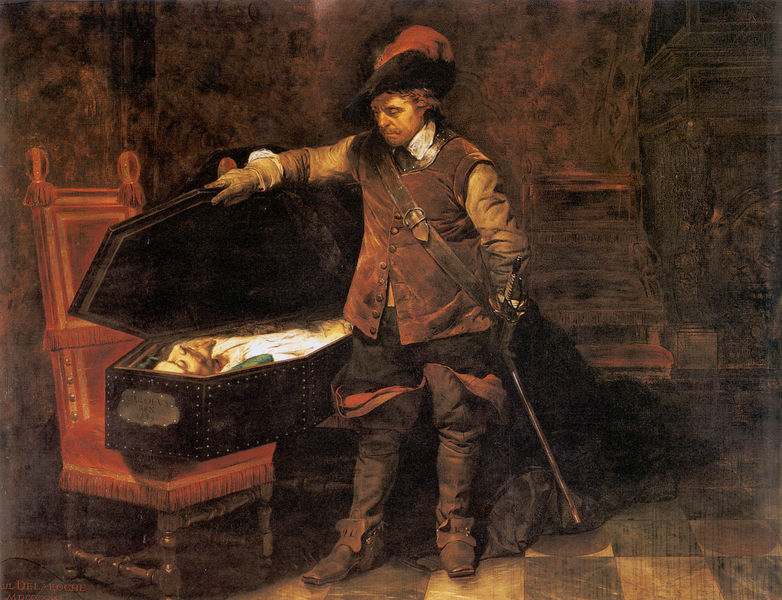
Titel: Cromwell et Charles Ier, Cromwell und Charles I.
Künstler: Paul Delaroche
Standort: Nîmes
Institution: Musée d'Art et d'Histoire
Schlagwörter: dunkel, feder, gemälde, hand, kopf, mann, rubens, schatten, umhang, weiß, gelb, grün, menschen, mädchen, ocker, sand, abend, braun, dunkelbraun, frankreich, frau, grau, handschuh, handschuhe, hell, holz, hut, licht, männer, nase, orange, raum, schwarz, stuhl, stühle, szene, säule, zimmer, blick, gebäude, gürtel, haus, rot, beige, leute, mode, muster, schachbrett, schachbrettmuster, bart, gesichter, hemd, hose, jacke, mütze, wand, arm, augen, band, barock, gesicht, kragen, leiche, mensch, mord, rembrandt, stehen, stein, tod, tot, toter, trauer, holland, innenraum, möbel, niederlande, schauen, wache, einsamkeit, erde, einsam, boden, fransen, gewand, interieur, sessel, decke, innen, kind, paar, personen, vater, person, renaissance, genre, reiter, federhut, fell, schärpe, liebe, ecke, parkett, hellbraun, mauer, monochrom, weis, saal, krieg, thron, polster, riemen, atelier, kammer, knöpfe, weste, wände, fussboden, schnalle, pärchen, schild, truhe, deckel, gefäß, abschied, fliesen, schwert, säbel, uniform, soldat, tote, waffe, kiste, degen, stiefel, fliese, kacheln, niederländisch, ritter, wallenstein, spitzbart, kasten, fleisen, schachbrettboden, ehepaar, eheleute, beerdigung, sarg, verwischt, jäger, bahre, grab, leichnam, sterben, mauern, leder, wams, schwart, rötlich, kastanie, freund, goldenes zeitalter, niederländer, gurt, opfer, kreig, golden, stulpen, aufgebahrt, leichnahm, geliebte, behälter, gucken, schatz, mamor, holländer, maänner, nierderlande, verliebte, farbpalette, flandern, van, goldenes, mamorfliese, mamorfliesen, aufbahrung, frans hals, mud, sargdeckel, vampier, zeitalter, musketier, zinnoberrot, steinde, liegne, aufbarung, delaroche, schachbrettfliesen, aufgebart, frreun, golden eeuw, hals, frans, harmenszoon, rembrandt harmenszoon van rijn, rembrandt van rijn, rijn, sargöffnung, van rijn, betroffenheit, gesand, 1849, begräbniss, sarg öffnen, offener sarg, in sarg schauen, geheimniss, drakula